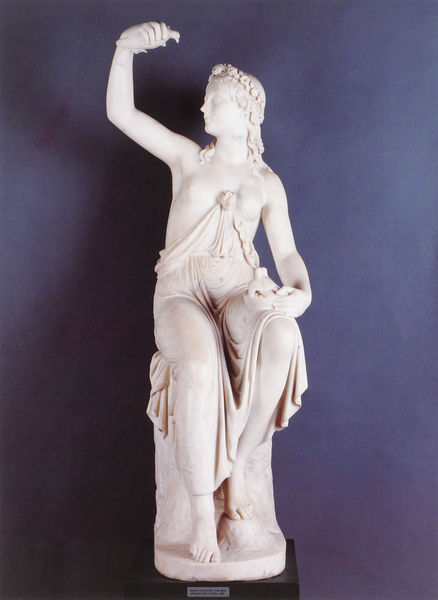
Titel: Mädchen mit Tauben (Die Unschuld)
Künstler: Rudolf Schadow
Institution: Berlin, Staatliche Museen, Nationalgalerie
Schlagwörter: blau, fuß, hand, nackt, vogel, weiß, sitzen, brust, finger, frau, marmor, mund, nase, blick, blüten, tuch, arm, sockel, taube, hals, auge, gewand, haare, sitzend, kinn, locken, skulptur, statue, beine, bein, brüste, füße, schnabel, foto, barfuss, lockig, blütenkranz, schützen, aufge